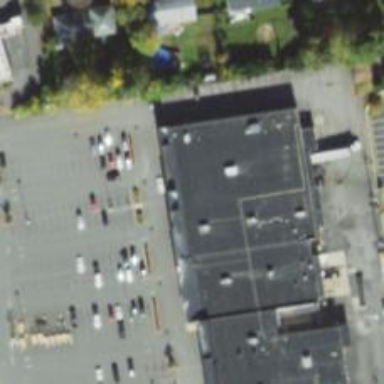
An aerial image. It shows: Supermarket.